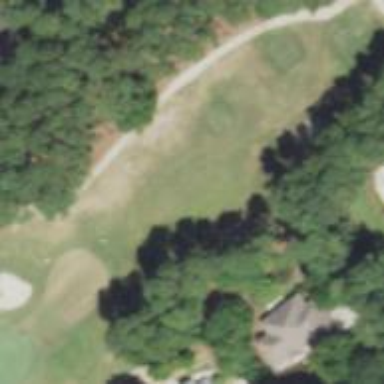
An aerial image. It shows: View of golf hole.